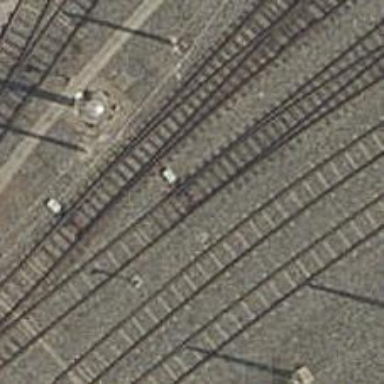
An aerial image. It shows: Railway switch.